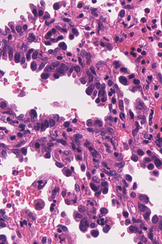
Tumor epithelial tissue: yes
Tumor-associated stroma tissue: yes
Normal tissue: no